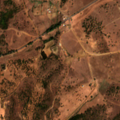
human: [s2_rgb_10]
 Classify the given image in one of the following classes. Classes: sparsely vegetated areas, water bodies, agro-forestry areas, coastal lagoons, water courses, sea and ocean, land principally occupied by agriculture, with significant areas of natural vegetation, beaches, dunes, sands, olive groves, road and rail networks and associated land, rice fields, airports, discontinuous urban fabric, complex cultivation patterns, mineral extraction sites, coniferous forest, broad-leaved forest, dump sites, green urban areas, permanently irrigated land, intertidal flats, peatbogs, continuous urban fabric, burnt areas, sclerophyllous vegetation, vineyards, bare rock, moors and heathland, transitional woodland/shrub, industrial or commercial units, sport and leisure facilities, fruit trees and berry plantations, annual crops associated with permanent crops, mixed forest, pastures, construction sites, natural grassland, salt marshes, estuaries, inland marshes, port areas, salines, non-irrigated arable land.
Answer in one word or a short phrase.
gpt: non-irrigated arable land, pastures, agro-forestry areas, broad-leaved forest